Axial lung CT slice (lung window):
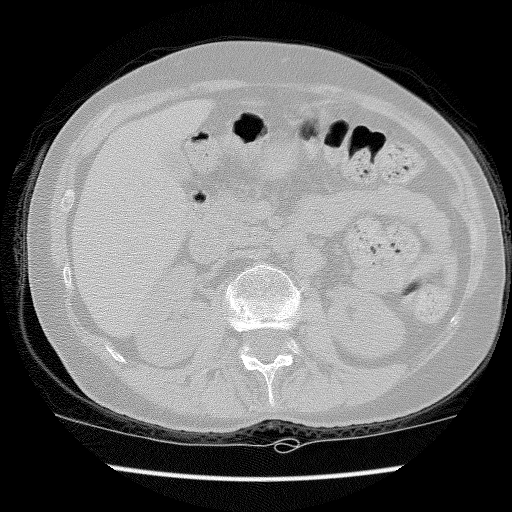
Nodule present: no